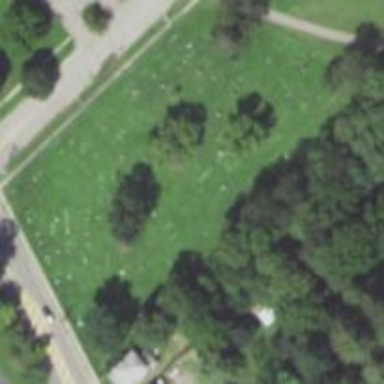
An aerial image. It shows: Cemetery.